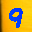
Label: 9